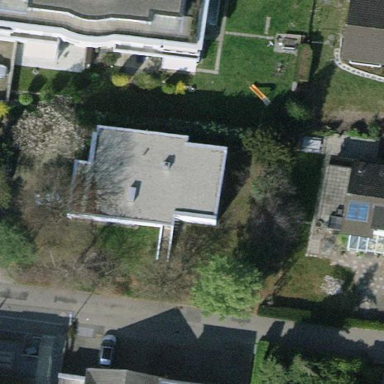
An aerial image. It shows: Detached building.